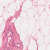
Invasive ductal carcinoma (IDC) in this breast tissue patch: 0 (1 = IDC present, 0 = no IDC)